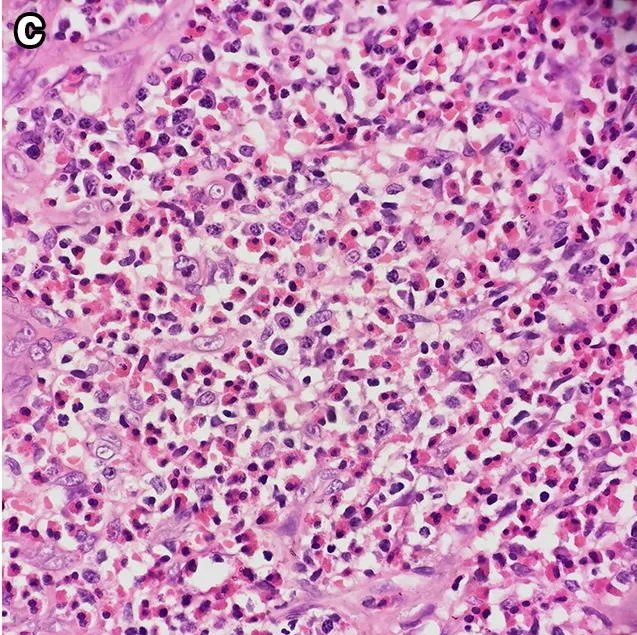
Histological features of excisional biopsy demonstrating eosinophilic infiltration. C; Same lymph node. Eosinophilic microabscess formation with hyperplasia of endothelial cells in postcapillary venules. (H&E stain, x400).
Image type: pathology (h&e)